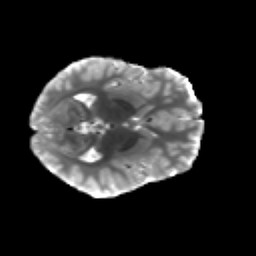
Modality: T2w
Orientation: axial
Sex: male
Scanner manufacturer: siemens
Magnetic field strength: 3 T
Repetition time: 5 s
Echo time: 0.071 s